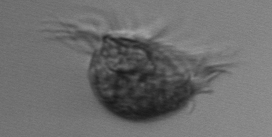
Label: Ciliophora